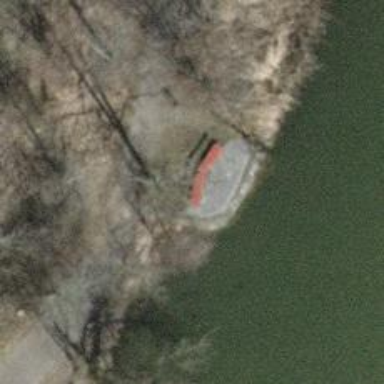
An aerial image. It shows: Bench for seating.